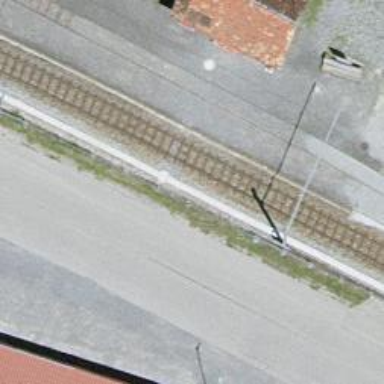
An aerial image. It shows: Stop position for public transport at railway stop.